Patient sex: F
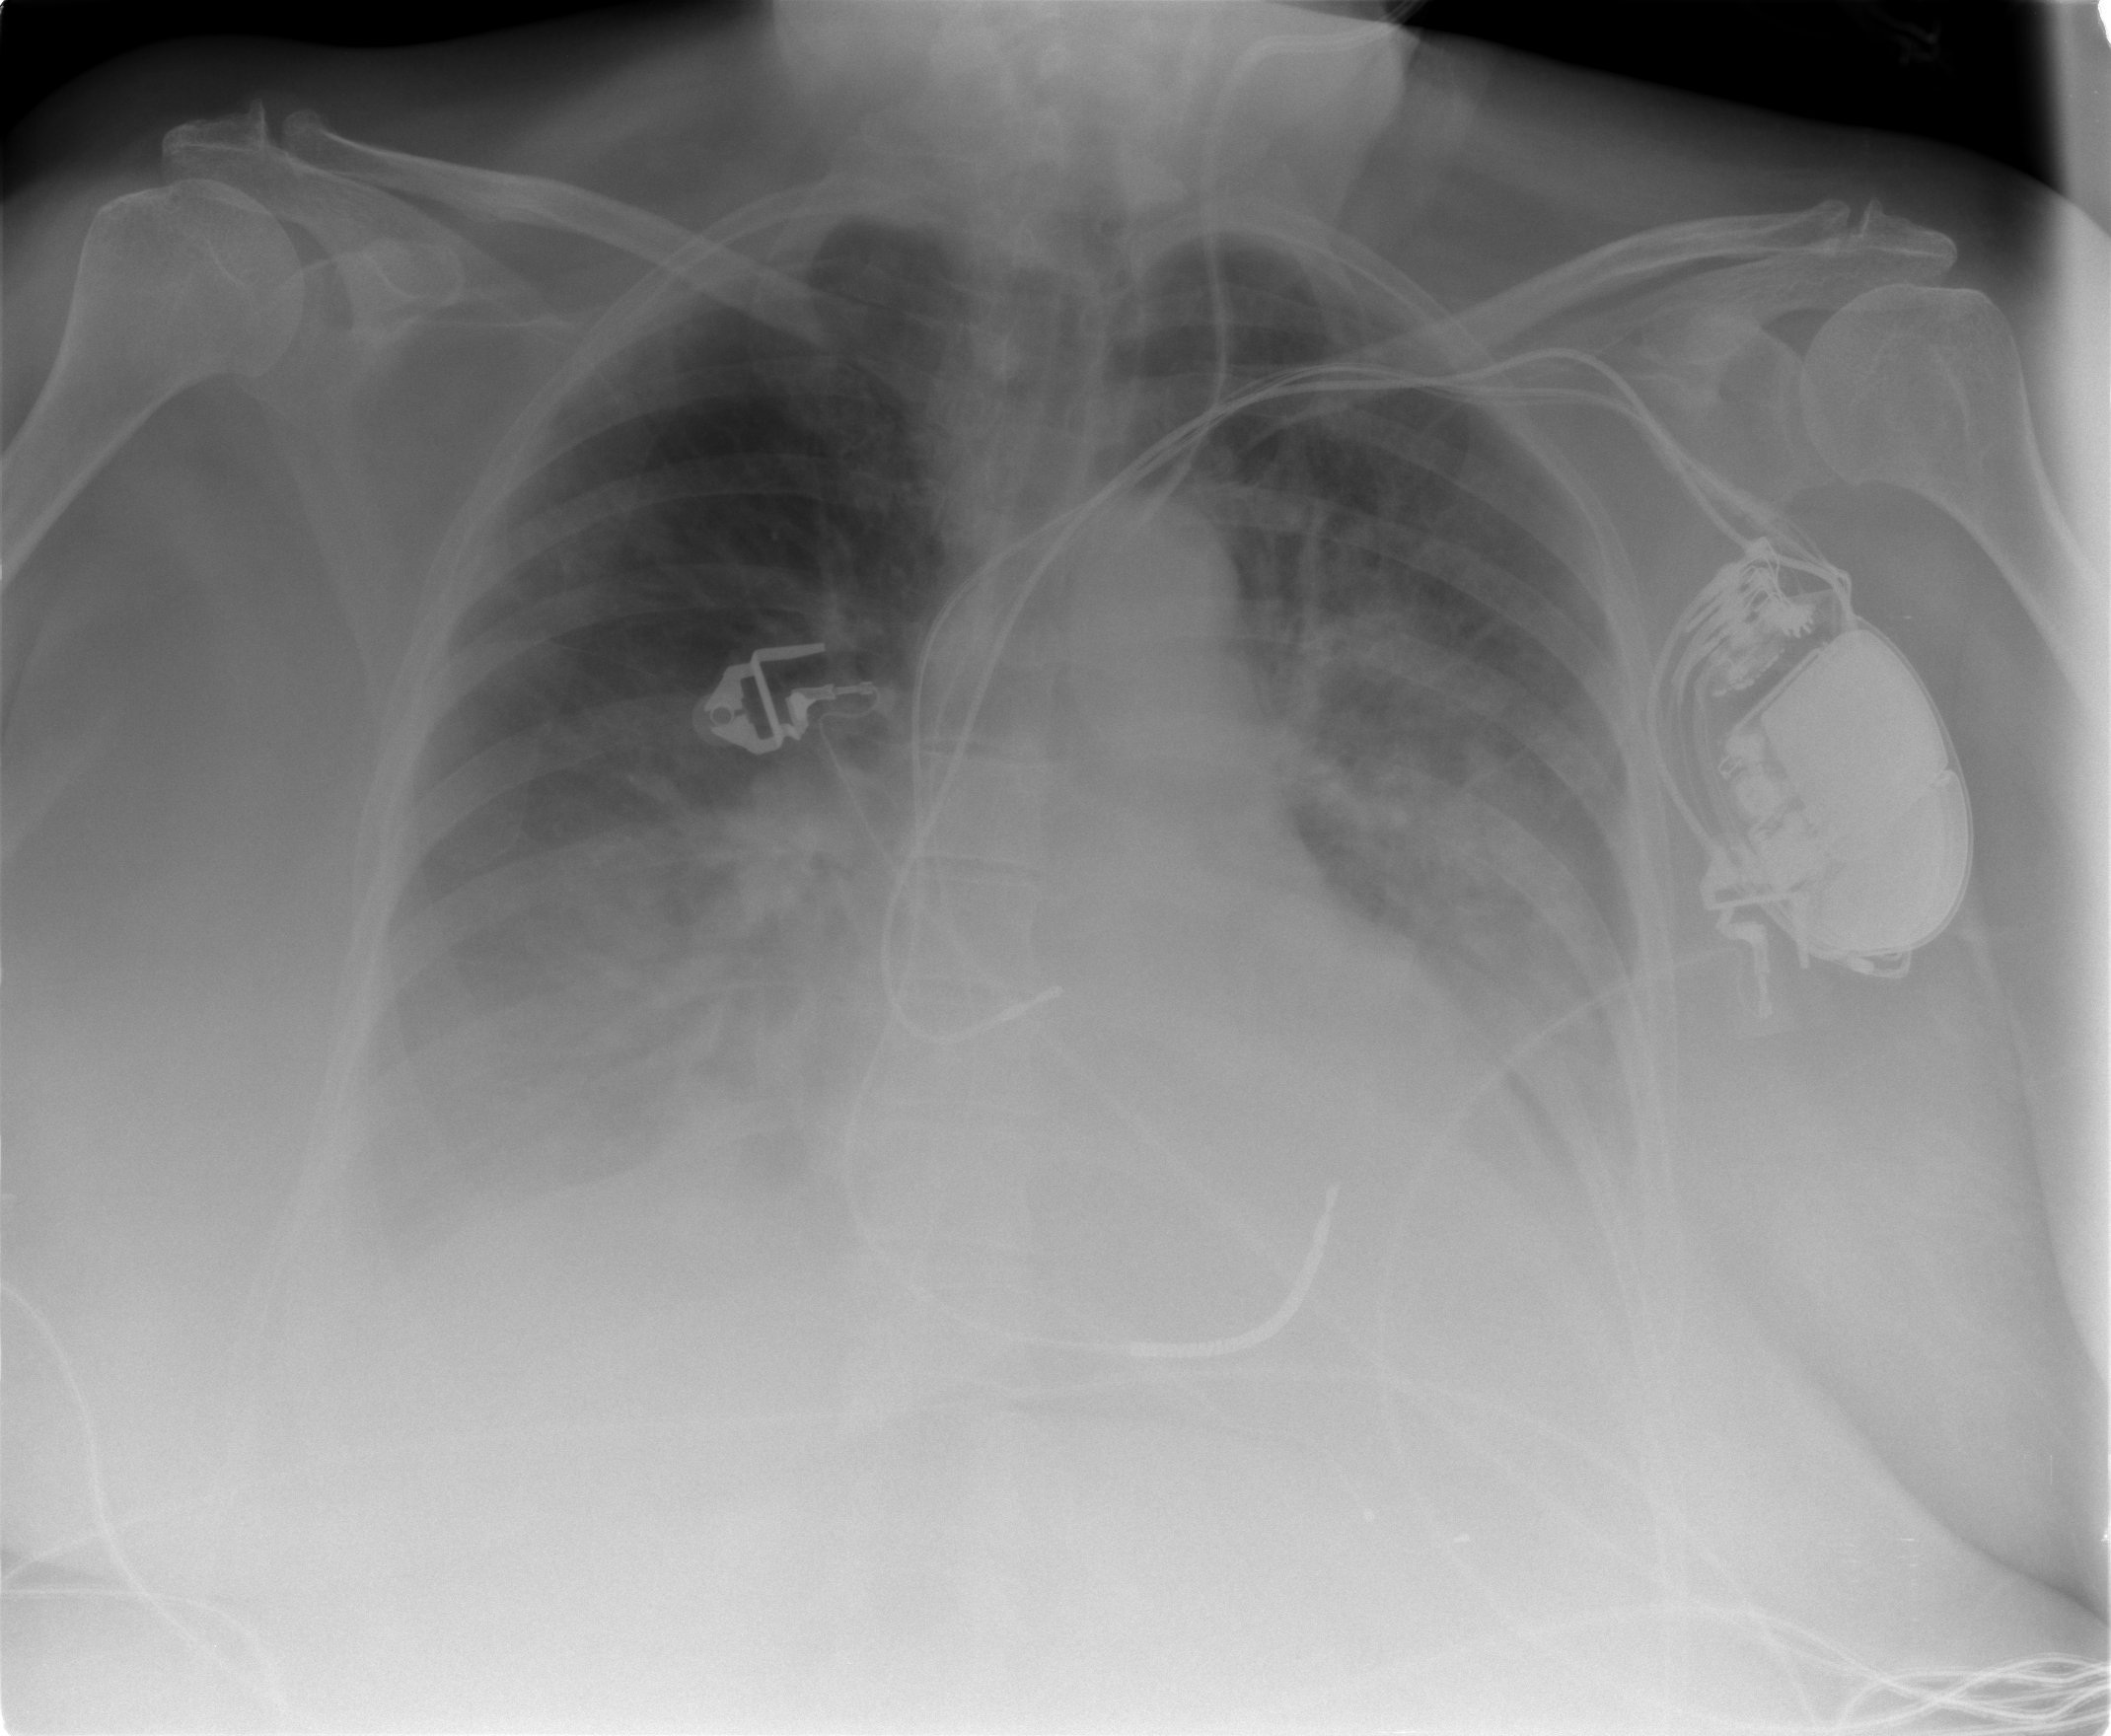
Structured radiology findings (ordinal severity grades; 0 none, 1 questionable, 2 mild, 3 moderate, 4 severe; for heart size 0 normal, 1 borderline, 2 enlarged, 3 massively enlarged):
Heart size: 2
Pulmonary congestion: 3
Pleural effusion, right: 3
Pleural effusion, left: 2
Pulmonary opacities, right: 0
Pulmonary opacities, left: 0
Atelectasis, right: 2
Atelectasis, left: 2